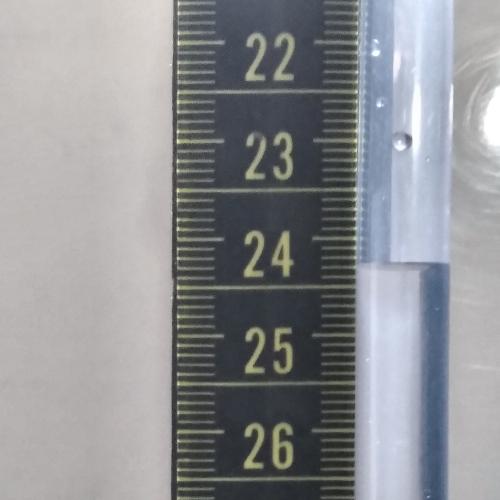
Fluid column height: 24.3 cm